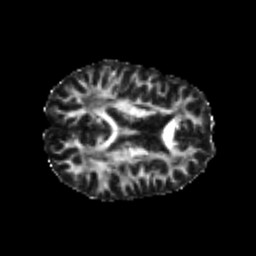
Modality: FA
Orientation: axial
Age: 26
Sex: male
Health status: healthy
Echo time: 0.074 s